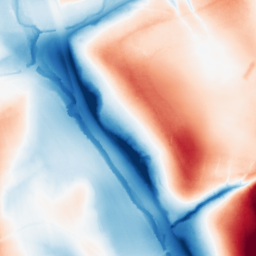
Category: classical
Decomposition family: gaussian_anisotropic
Decomposition parameters: sigma_x: 50
sigma_y: 2
Upsampling method: sinc_hamming
Upsampling parameters: scale: 2
kernel_size: 8
Upsampling scale: 2